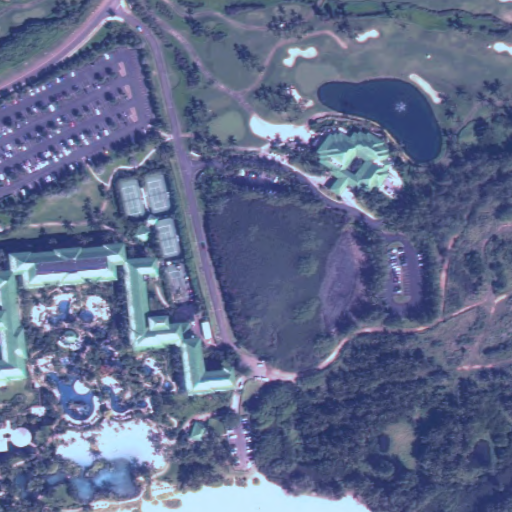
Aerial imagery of mountain in Hawaii named Puu Ainako containing only unknown